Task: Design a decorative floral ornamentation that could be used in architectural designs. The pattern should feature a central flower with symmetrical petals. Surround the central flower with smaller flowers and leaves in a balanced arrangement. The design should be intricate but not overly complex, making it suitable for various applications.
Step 206:
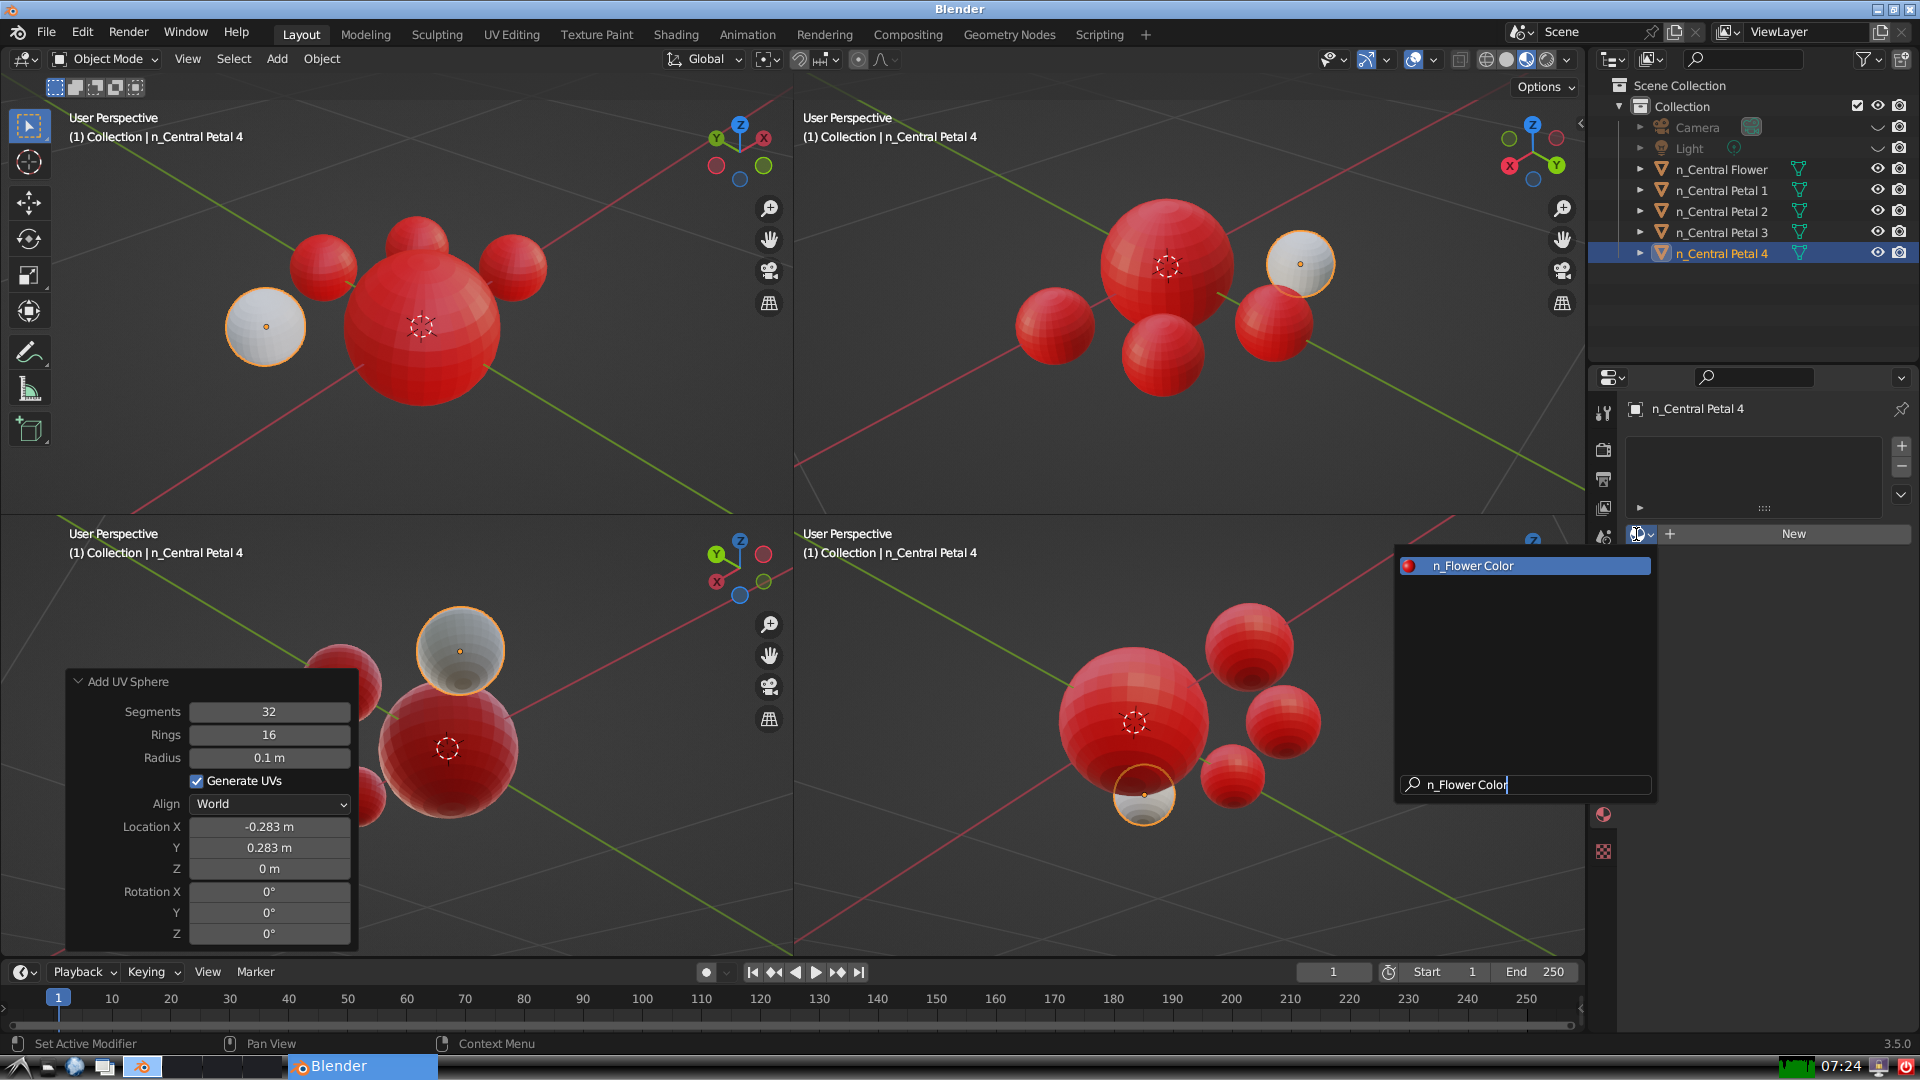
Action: {"key_press": ['Return']}